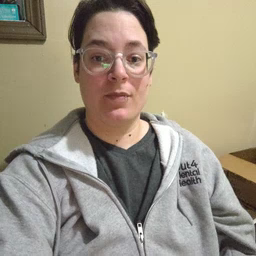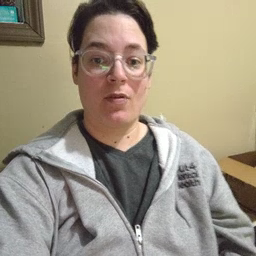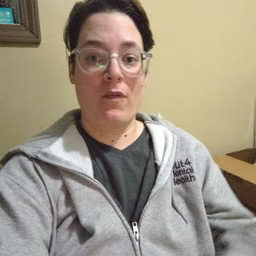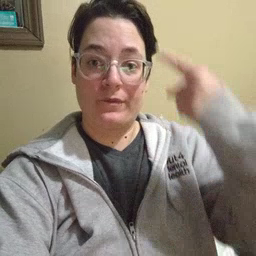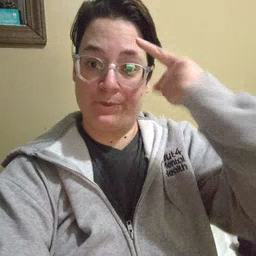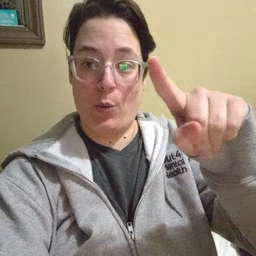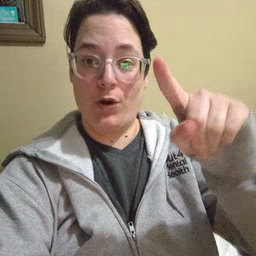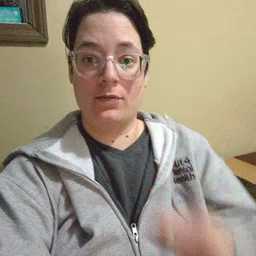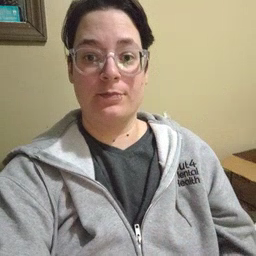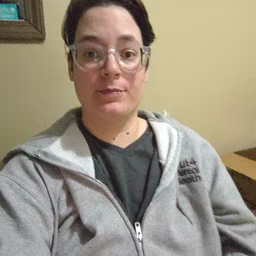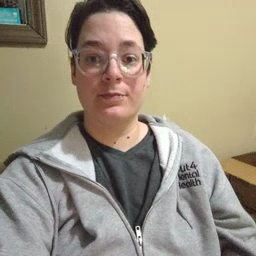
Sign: for